Question:
I want to enable the menu screen option 'CSS classes' by default.
What code should I use to achieve this?
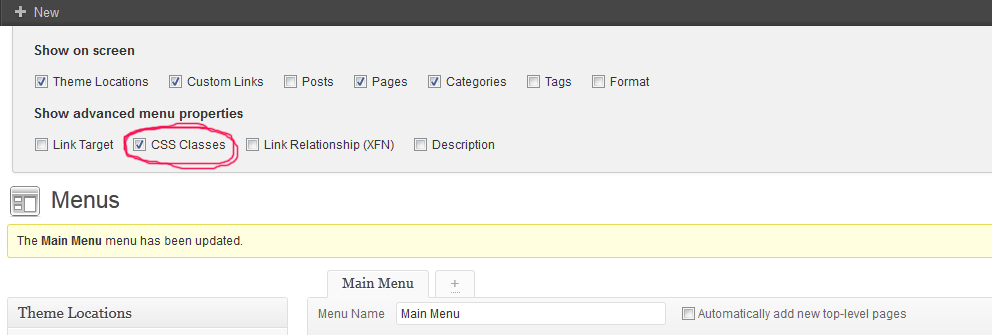
Answer: You can add a filter to 'get_user_option_{$option}' where '{$option}' is the user meta key 'managenav-menuscolumnshidden' checked in the 'wp_nav_menu_setup()' function. If the meta value is 'false', which it will be the first time a user logs in, it sets the default hidden options. If you hook into this, you can set your own default values and make sure it never returns 'false'.
'''
// add a filter to catch unset hidden options
add_filter( 'get_user_option_managenav-menuscolumnshidden', 'my_default_menuscolumnshidden', 99, 3 );
function my_default_menuscolumnshidden( $result, $option, $user_id ){
if( $option == "managenav-menuscolumnshidden" ){
// remove this function to prevent a loop
remove_filter( 'get_user_option_managenav-menuscolumnshidden', 'my_default_menuscolumnshidden', 99 );
// check if it is false (first login)
$result = get_user_option( $option );
if ( false === $result ) {
// update with your own defaults (omits CSS from the hidden options)
$result = array( 0 => 'link-target', 1 => 'xfn', 2 => 'description' );
update_user_option($user->ID, 'managenav-menuscolumnshidden',
$result,
true);
}
// re-add filter in case it gets called again
add_filter( 'get_user_option_managenav-menuscolumnshidden', 'my_default_menuscolumnshidden', 99 );
}
// if this was false before, now it is set to custom defaults
return $result;
}
'''